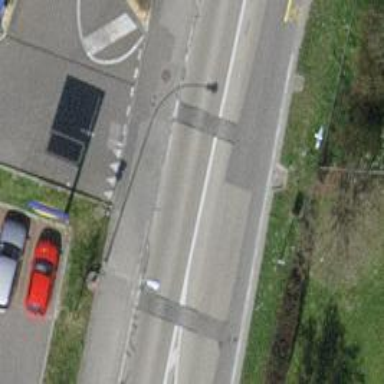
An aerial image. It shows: Unmarked crossing on asphalt footway.